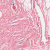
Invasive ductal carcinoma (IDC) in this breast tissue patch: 0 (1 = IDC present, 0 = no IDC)